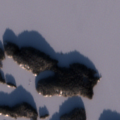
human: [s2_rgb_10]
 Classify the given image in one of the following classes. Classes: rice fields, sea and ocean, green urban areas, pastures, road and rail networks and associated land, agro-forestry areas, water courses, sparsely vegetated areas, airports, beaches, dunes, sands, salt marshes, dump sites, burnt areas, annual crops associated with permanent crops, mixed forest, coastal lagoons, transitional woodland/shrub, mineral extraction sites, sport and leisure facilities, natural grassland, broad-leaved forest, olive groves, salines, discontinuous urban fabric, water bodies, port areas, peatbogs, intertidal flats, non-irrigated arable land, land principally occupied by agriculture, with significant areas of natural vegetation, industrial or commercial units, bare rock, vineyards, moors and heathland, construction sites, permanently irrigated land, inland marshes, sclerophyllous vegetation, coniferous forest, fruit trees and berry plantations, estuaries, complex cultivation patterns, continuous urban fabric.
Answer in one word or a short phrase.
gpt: coniferous forest, water bodies